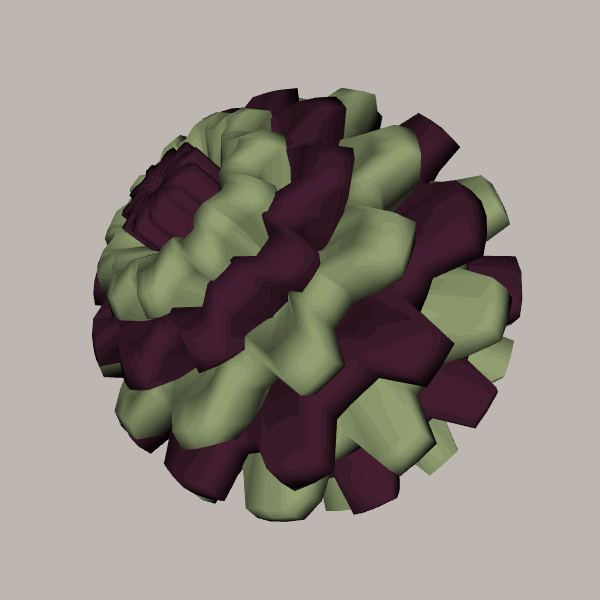
Background: light